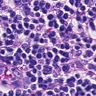
Metastatic tissue present: no